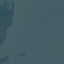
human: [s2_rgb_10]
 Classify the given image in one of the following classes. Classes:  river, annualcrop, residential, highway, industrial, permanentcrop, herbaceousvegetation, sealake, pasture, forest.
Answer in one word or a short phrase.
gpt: SeaLake